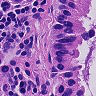
Metastatic tissue present: yes